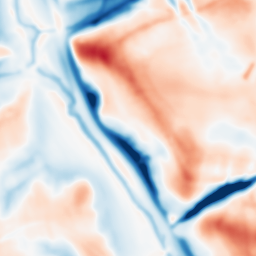
Category: multiscale
Decomposition family: dog_multiscale
Decomposition parameters: sigma_ratio: 1.4
n_scales: 6
base_sigma: 2
Upsampling method: sinc_hamming
Upsampling parameters: scale: 2
kernel_size: 8
Upsampling scale: 2